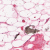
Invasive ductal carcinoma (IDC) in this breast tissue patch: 0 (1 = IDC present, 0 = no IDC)